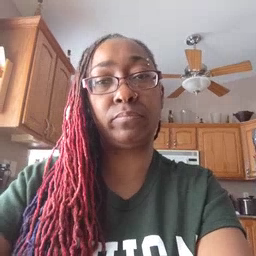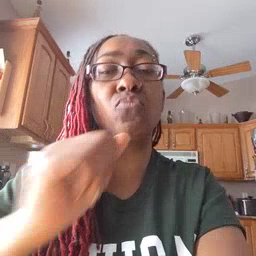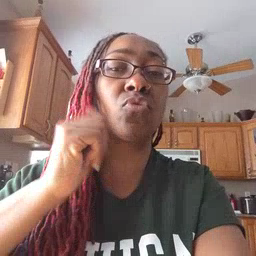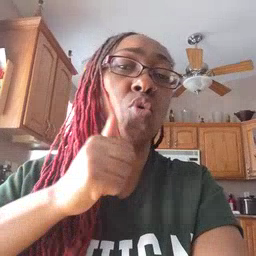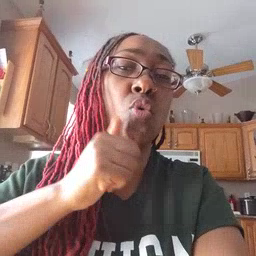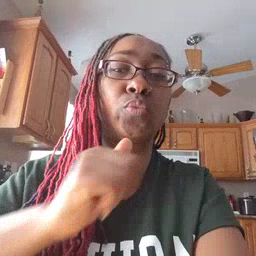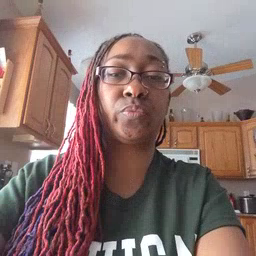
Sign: girl